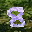
Label: 8